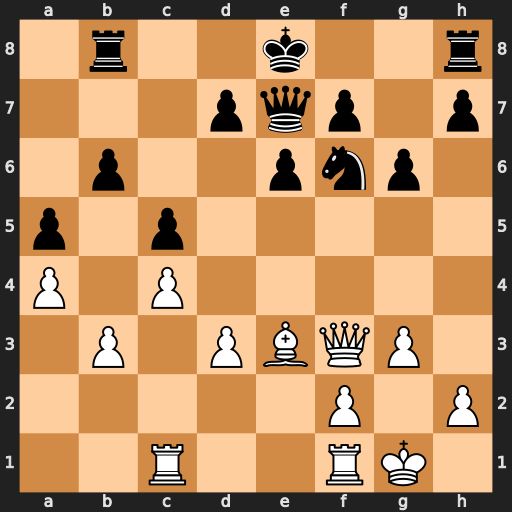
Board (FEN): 1r2k2r/3pqp1p/1p2pnp1/p1p5/P1P5/1P1PBQP1/5P1P/2R2RK1
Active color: w
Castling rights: k
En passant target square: -
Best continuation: Bg5 Nh5 Bxe7